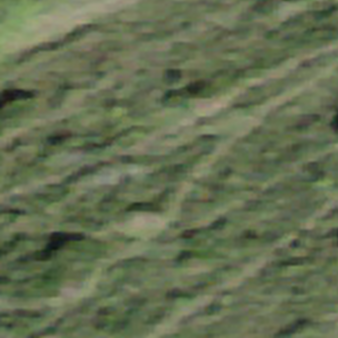
Label: other